Question: Have a pretty common task to do where I need a search form above a list to display the results, the problem is that the list is not showing the results, the store and the proxy work correctly because when I use firebug to locate the list items the list always have height of 0px.
I have already searched and the common ways to workaround this is to use a fit layout, but using that on the parent panel makes all look small as if the width used was 10px.
I cant set a fixed height because I want the list to fill the remaining space, and neither the flex option cause that stretches the search form when I want that to use the default size of the buttons and input fields.
Here is the config Im using on the view
'''
Ext.define('MyApp.view.search.Search', {
extend:'Ext.navigation.View',
xtype: 'search_view',
config:{
items:[
{
fullscreen:true,
scroll:false,
xtype:'panel',
title:'Search',
items:[
{
xtype:'searchfield',
name:'search',
label:'Search',
},
{
xtype:'container',
layout:'hbox',
width:'100%',
margin:'3 0 0 0',
defaults:{
flex:1
},
items:[
{
xtype:'selectfield',
options:[
{text:'Option 1', value:'opt1'},
{text:'Option 2', value:'opt2'}
]
},
{
xtype:'button',
text:'Search',
action:'search'
}
]
},
{
xtype:'list',
itemTpl:['{title}'],
onItemDisclosure:true,
plugins:[
{ xclass: 'Ext.plugin.ListPaging' }
]
}
]
},
],
}
});
'''
This image describes what Im trying to achieve, I took this screenshot by setting manually a height to the list container, as you can see it works the problem is that the list height doesn't fill the space below the form by default.

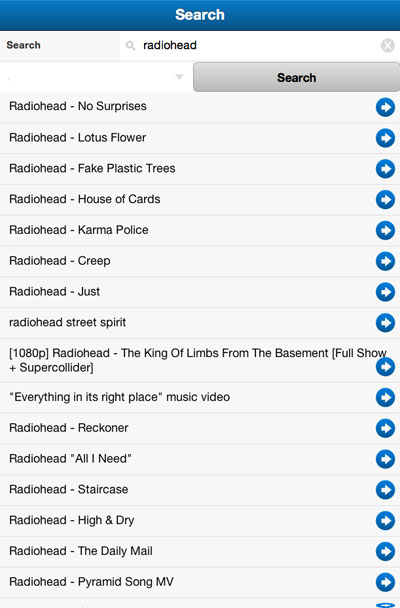
Answer: This is what I ended up doing to solve this, it's more of a workaround since I had to change the layout to only have the list in it, and use toolbars for the search options, this way the toolbar controls only use the minimum height they need to draw themselves correctly.
'''
Ext.define('MyApp.view.search.Search', {
extend:'Ext.Container',
xtype: 'search_view',
config:{
fullscreen:true,
layout:'card'
items:[
{
xtype:'toolbar',
docked:'top',
items:[
{
xtype:'searchfield',
name:'search',
flex:6
},
{
xtype:'button',
action:'search',
iconCls:'search',
iconMask:true,
ui:'simple',
flex:1
}
]
},
{
xtype:'toolbar',
docked:'top',
items:[
{
xtype:'selectfield',
flex:1,
options:[
{text:'Option 1', value:'opt1'},
{text:'Option 2', value:'opt2'}
]
}
]
},
{
xtype:'list',
itemTpl:['{title}'],
onItemDisclosure:true,
plugins:[
{ xclass: 'Ext.plugin.ListPaging' }
]
},
],
}
});
'''
As you can see I have two toolbars docked at the top, and the list filling the whole layout. Here is a screenshot of how it looks now.

Thanks for your time.